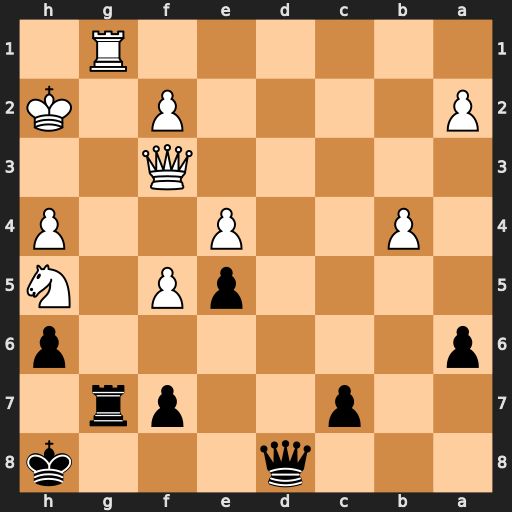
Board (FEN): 3q3k/2p2pr1/p6p/4pP1N/1P2P2P/5Q2/P4P1K/6R1
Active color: b
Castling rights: -
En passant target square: -
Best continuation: Qxh4+ Qh3 Qxh3+ Kxh3 Rxg1